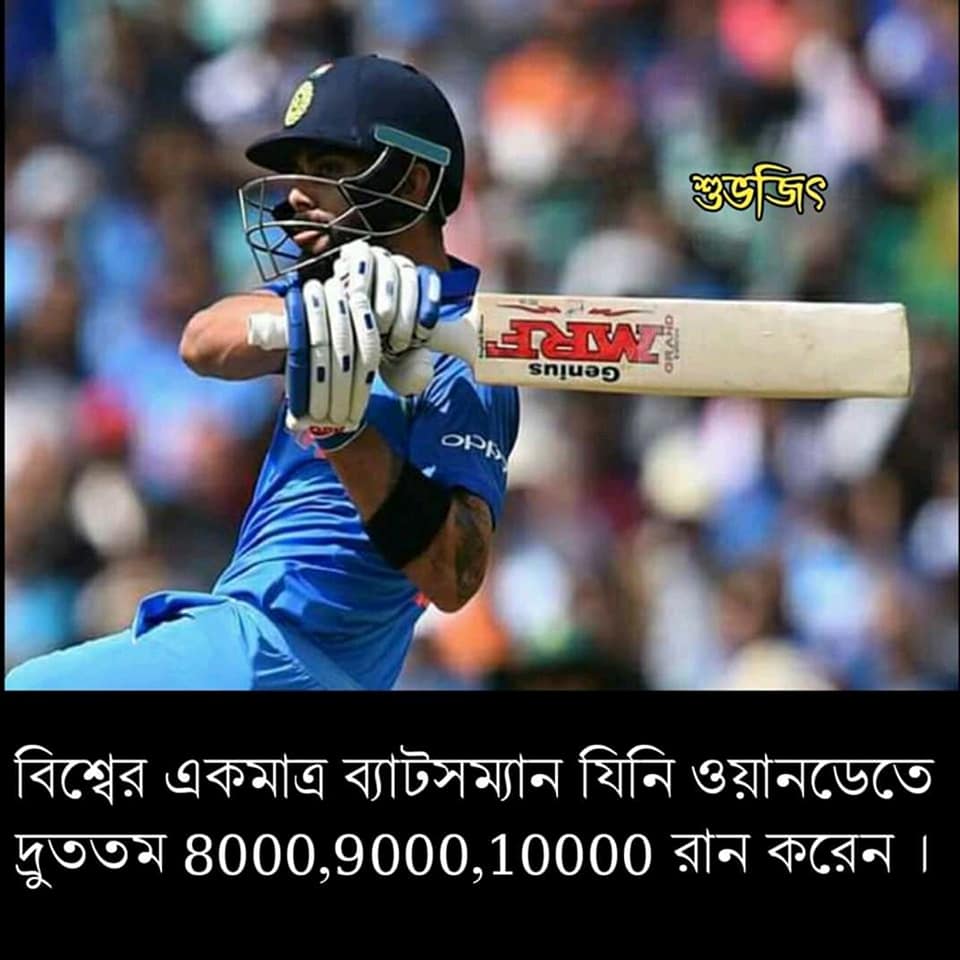
Caption: বিশ্বের একমাত্র ব্যাটসম্যান যিনি ওয়ানডেতে দ্রুততম  8000,9000,10000 রান করেন ।
Label: non-hate